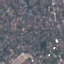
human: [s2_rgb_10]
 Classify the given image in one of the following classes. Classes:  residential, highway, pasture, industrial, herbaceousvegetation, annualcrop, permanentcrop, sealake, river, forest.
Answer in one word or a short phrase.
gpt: Residential